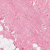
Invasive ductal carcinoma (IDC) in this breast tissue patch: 0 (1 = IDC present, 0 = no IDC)